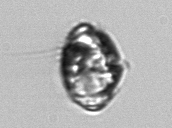
Label: Proterythropsis